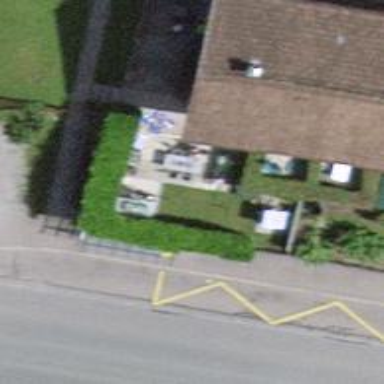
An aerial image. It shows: Semi-detached house.